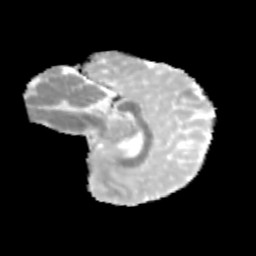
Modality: MD
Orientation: sagittal
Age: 10
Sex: male
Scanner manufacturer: siemens
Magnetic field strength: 3 T
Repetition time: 3.8 s
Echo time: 0.07 s